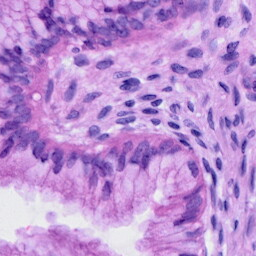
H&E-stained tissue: Cervix